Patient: sex M, age 57
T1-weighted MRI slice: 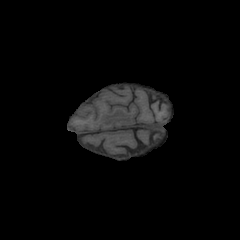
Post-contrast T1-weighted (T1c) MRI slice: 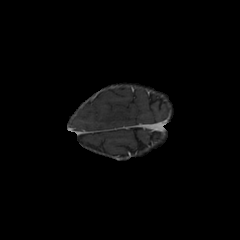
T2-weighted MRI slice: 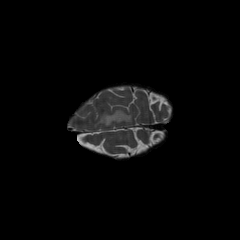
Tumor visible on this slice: yes
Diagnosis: Glioblastoma, IDH-wildtype
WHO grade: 4